Question: In my Angular 4 application there are several form fields that allows user to enter and select some filter options. There are form fields and not anchor links. I need to pass these options (all optional) to route and read it back to show result and populate form fields again.
This is very similar to filters in any shopping application. Please view the wireframe to understand it better. I don't want to use any plugin.

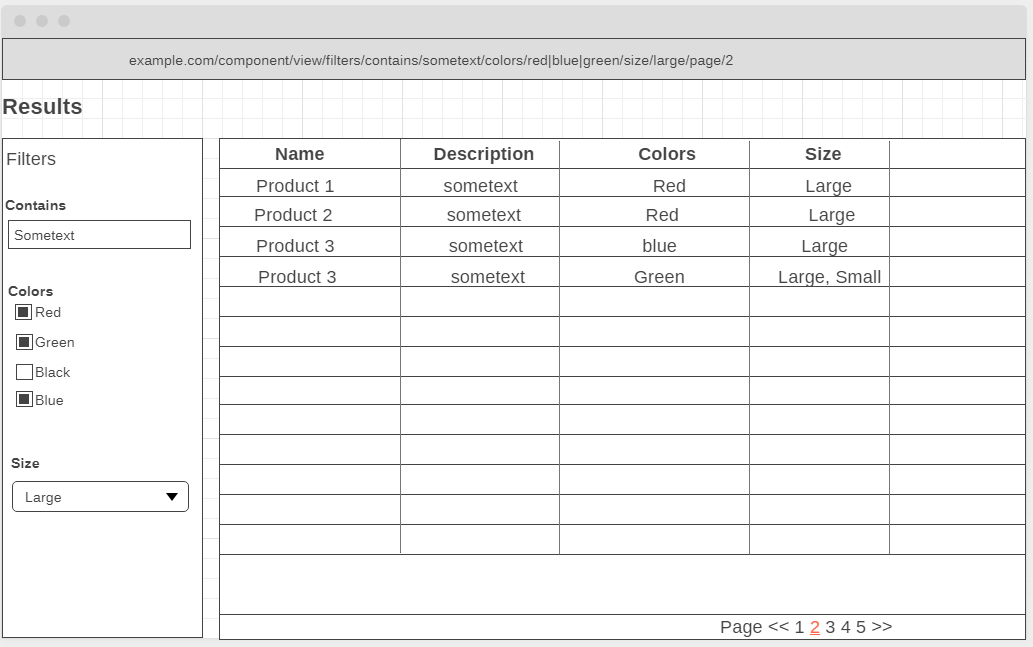
Answer: What you can do is set a filter options in the queryParams <URL>.
You can also do it on the route guard if you change the policy of running your guards <URL>. In your case it will be .